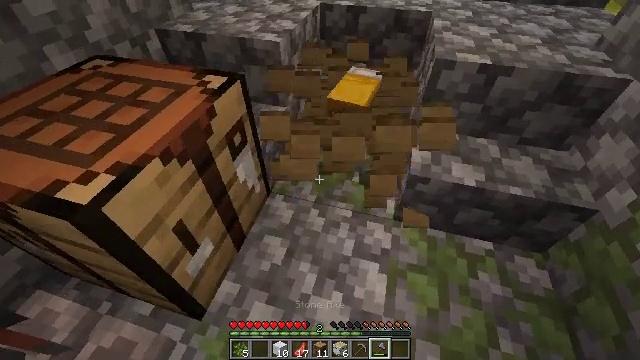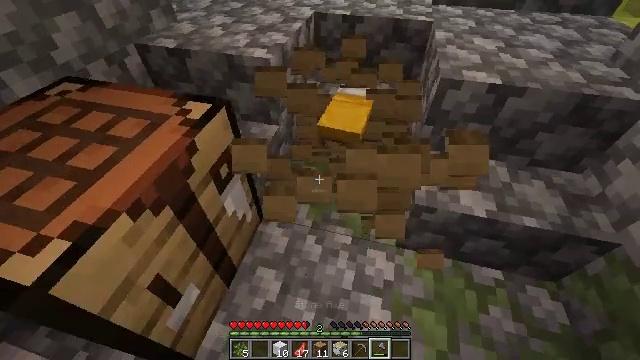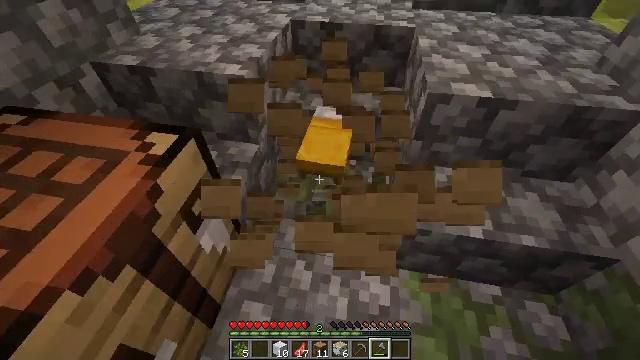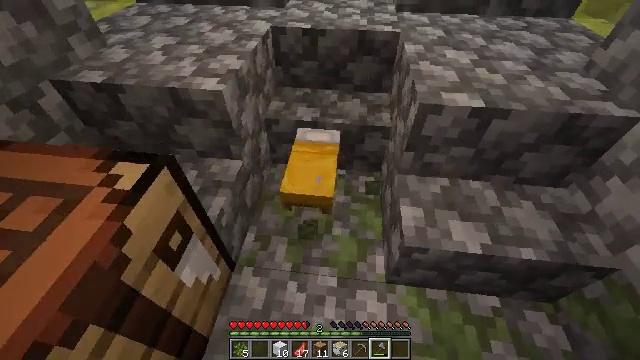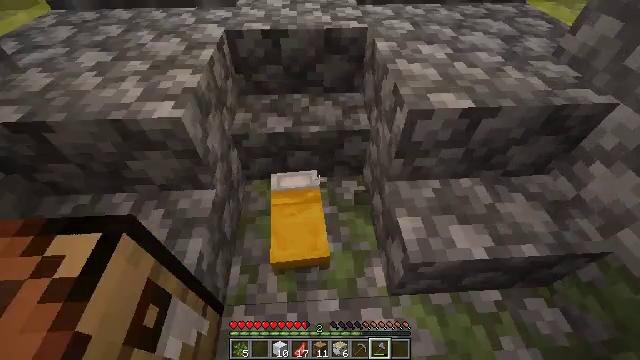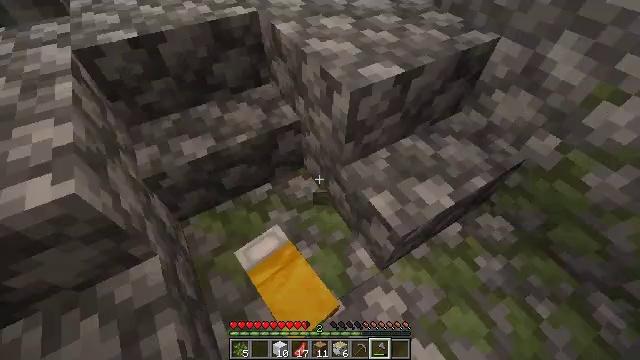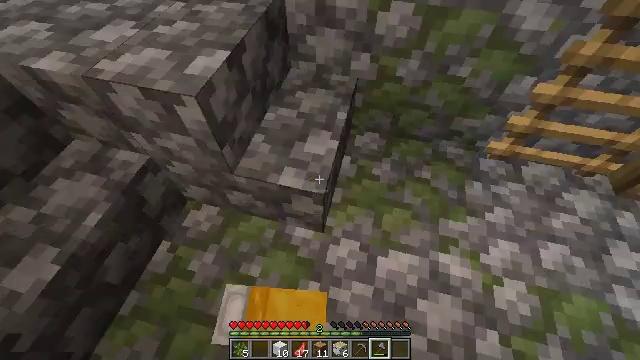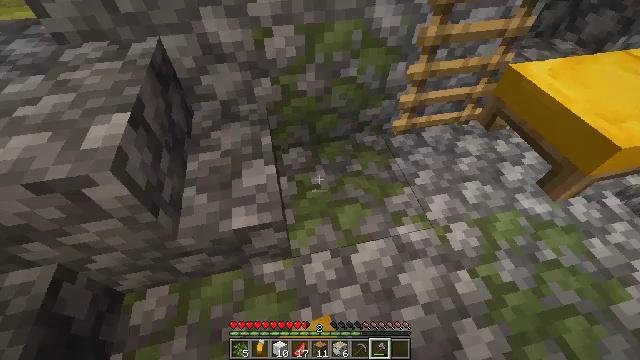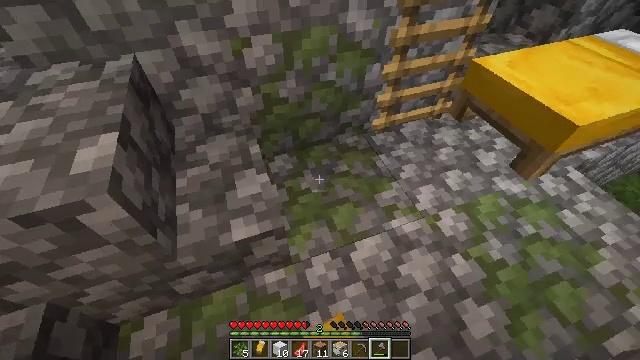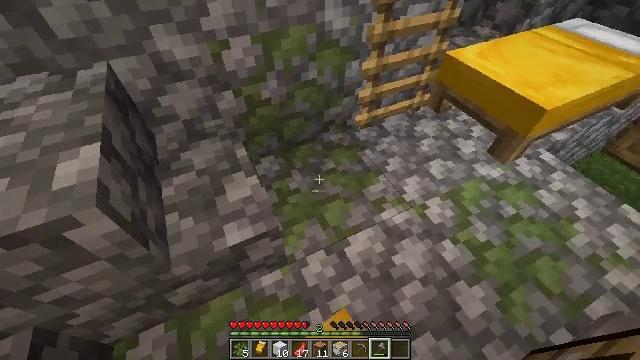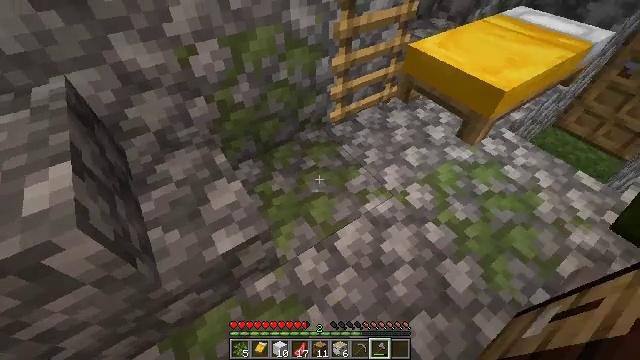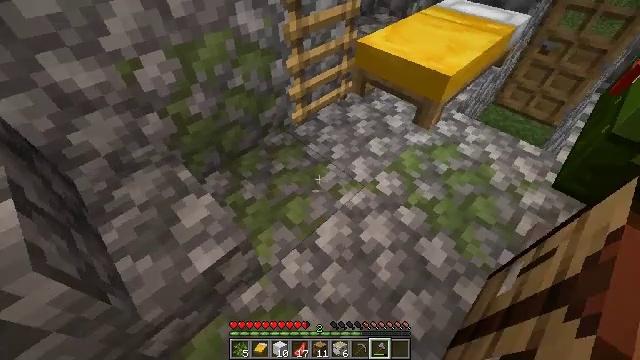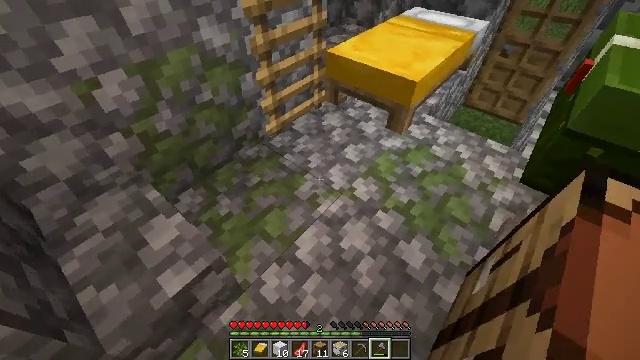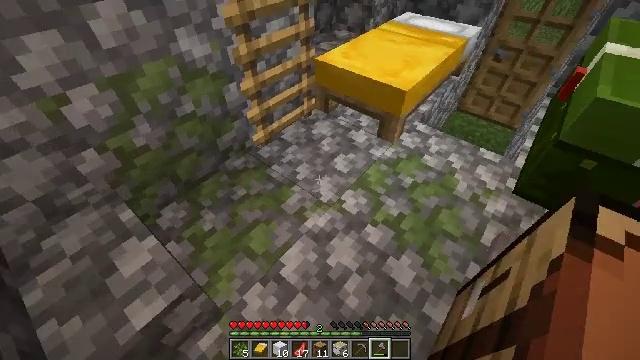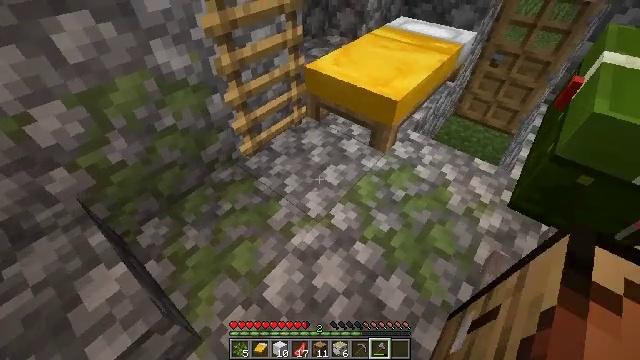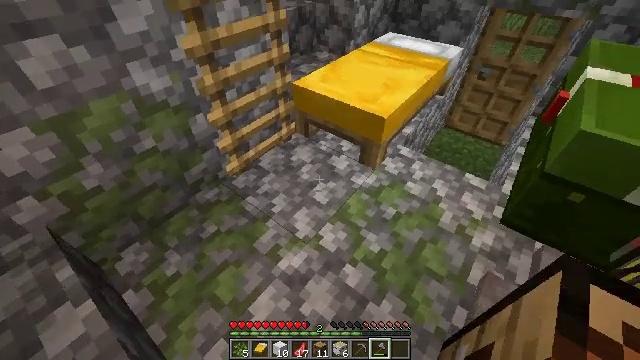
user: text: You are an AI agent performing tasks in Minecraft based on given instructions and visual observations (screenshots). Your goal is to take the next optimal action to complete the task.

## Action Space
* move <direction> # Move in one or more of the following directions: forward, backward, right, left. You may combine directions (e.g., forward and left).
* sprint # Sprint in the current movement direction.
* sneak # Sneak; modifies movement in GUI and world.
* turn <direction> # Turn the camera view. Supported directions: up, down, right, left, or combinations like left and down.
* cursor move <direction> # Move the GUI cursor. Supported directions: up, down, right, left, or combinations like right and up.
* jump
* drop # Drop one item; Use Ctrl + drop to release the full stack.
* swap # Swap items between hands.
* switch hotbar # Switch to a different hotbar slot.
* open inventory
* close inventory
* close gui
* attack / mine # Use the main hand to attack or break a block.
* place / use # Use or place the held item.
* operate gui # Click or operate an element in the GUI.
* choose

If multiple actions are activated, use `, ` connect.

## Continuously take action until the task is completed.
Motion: motion action
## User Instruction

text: Mine the yellow bed to pick it up.
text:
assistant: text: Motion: move forward, turn right
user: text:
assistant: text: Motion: move forward, turn right
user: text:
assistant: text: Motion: move forward and move left, turn right
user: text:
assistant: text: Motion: move forward and move left, turn right and down
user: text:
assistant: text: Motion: move forward and move left, turn right and down
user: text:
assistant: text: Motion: move forward and move left, turn right and down
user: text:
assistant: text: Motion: turn right and up
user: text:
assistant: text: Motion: turn right and up
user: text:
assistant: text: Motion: turn right
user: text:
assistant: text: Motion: turn right
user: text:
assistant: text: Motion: turn right
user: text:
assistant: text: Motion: move right, turn right and up
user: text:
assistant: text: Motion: move forward and move right
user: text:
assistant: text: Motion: move forward and move right
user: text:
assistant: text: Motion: move forward and move right, turn right and up
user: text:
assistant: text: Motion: move forward and move right, turn right and up
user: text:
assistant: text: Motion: move forward and move right
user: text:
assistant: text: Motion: move forward and move right
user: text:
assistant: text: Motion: move forward
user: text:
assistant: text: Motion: attack / mine
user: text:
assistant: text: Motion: attack / mine
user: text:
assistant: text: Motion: attack / mine
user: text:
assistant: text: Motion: attack / mine
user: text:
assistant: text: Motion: attack / mine
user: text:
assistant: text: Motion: attack / mine
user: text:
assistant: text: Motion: attack / mine
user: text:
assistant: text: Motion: attack / mine
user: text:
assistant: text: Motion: attack / mine
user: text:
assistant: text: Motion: attack / mine
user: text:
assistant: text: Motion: attack / mine